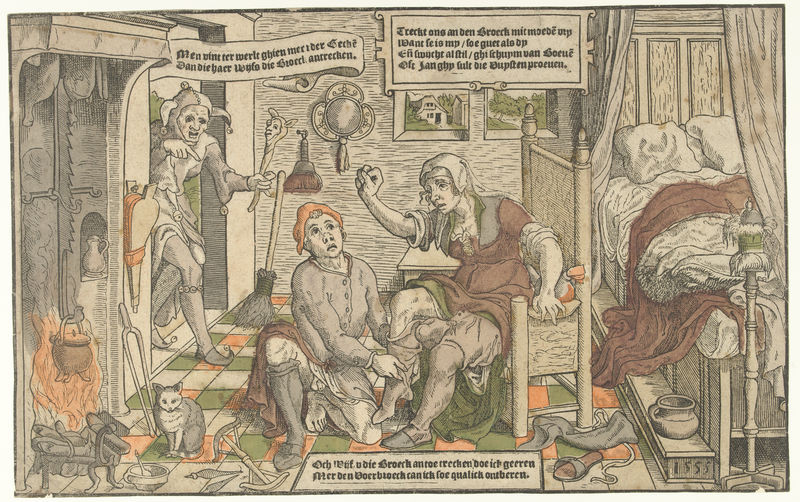
Titel: De vrouw de broek aantrekken
Standort: Amsterdam
Institution: Rijksmuseum
Schlagwörter: feuer, mann, grün, fenster, frau, orange, stuhl, tisch, tür, zimmer, mütze, spiegel, boden, decke, kamin, krug, topf, schrift, schuhe, kissen, bett, schlafzimmer, stube, besen, katze, narr, druck, text, nachttopf, schuh, säge, holländisch, harlekin, helfen, himmelbett, kessel, banderole, spindel, herd, blasebalg, 1555, besden, spinel, feuet, #besen